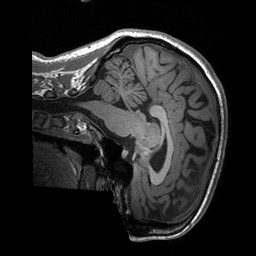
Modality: T1w
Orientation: sagittal
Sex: female
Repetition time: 1.95 s
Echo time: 0.026 s